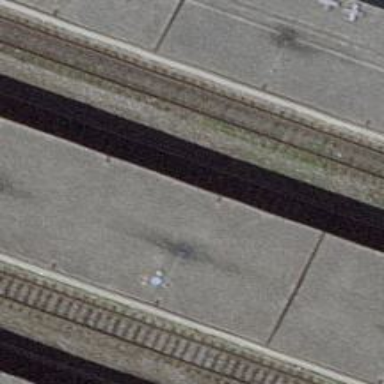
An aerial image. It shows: Railway stop with public transport stop position.